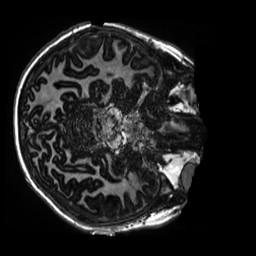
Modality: MP2RAGE
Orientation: axial
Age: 10
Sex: male
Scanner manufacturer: siemens
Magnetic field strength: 3 T
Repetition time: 4 s
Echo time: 0.00303 s